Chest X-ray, PA view. Patient: 61 years old, sex F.
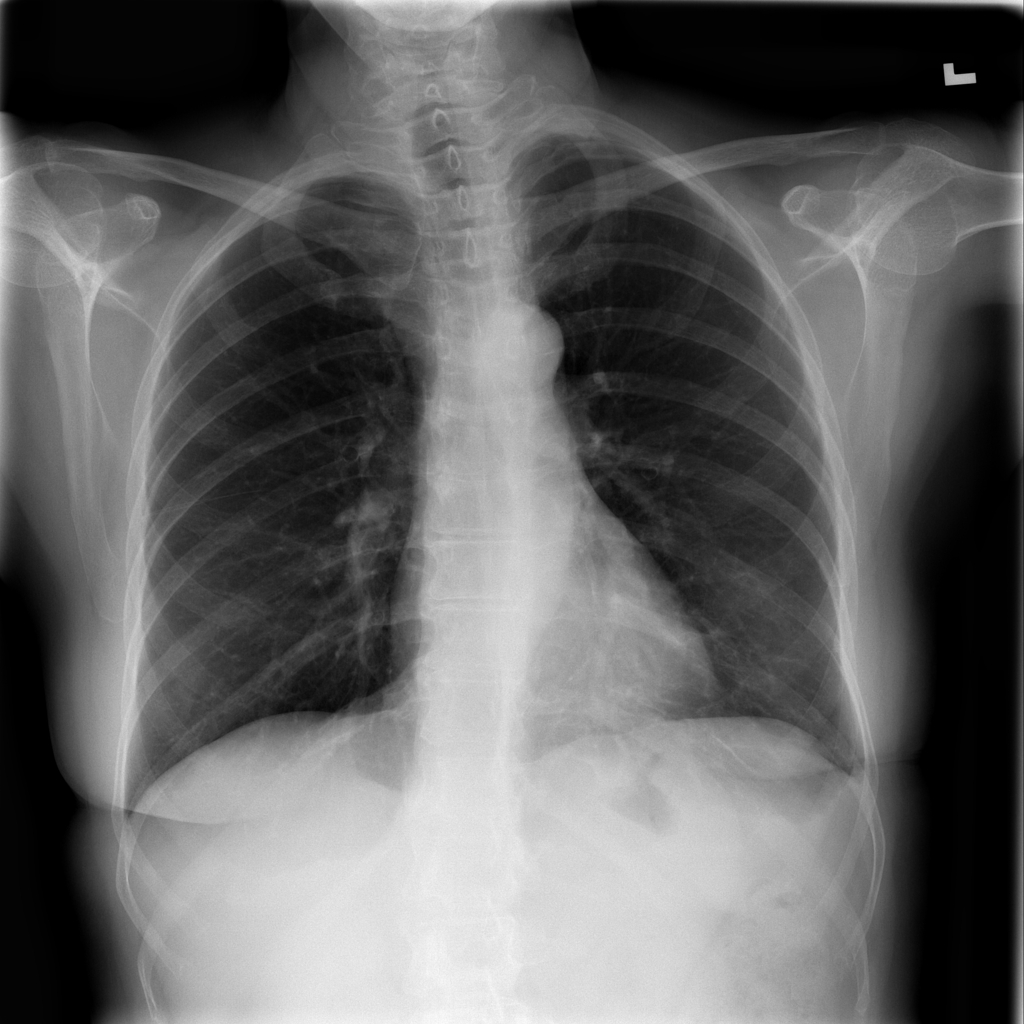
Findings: Pneumonia